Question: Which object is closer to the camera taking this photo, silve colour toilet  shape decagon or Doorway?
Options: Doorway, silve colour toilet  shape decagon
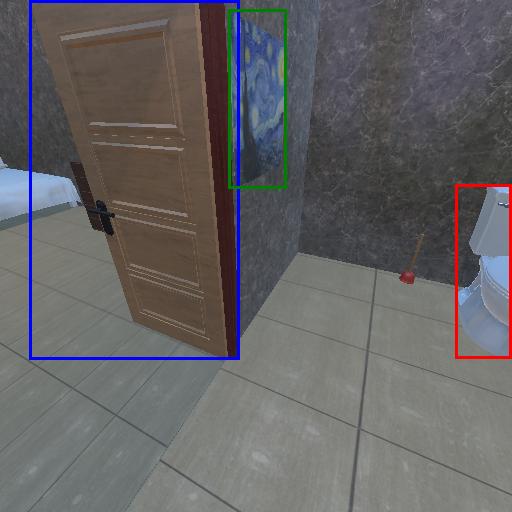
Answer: Doorway